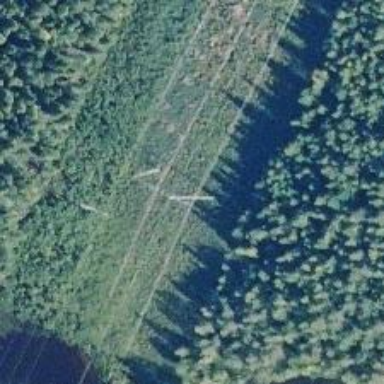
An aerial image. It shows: H-frame designed tower for power lines.